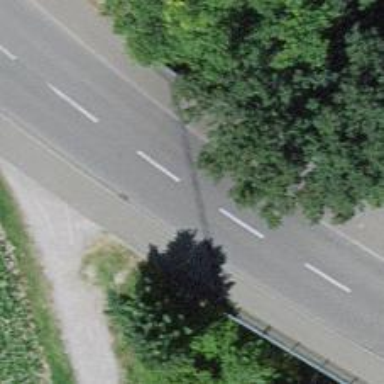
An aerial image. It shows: Tertiary road passing over bridge.